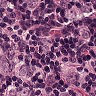
Metastatic tissue present: yes